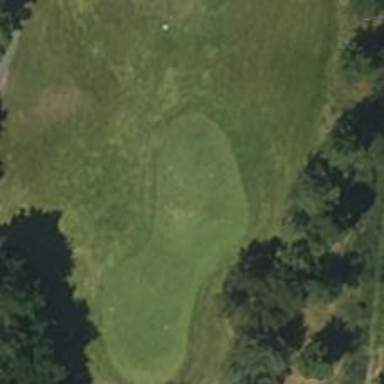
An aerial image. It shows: Golf tee.